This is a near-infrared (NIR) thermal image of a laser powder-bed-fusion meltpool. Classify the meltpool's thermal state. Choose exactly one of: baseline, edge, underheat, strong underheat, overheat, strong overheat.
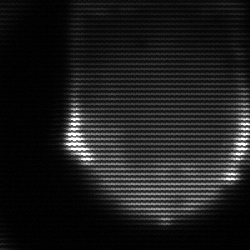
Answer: edge